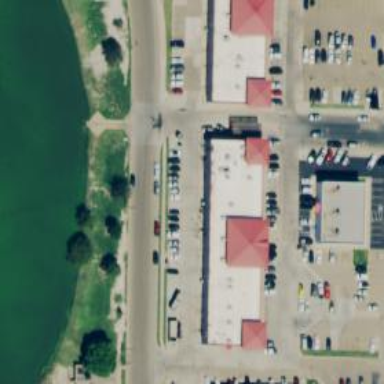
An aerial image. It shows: Retail area.